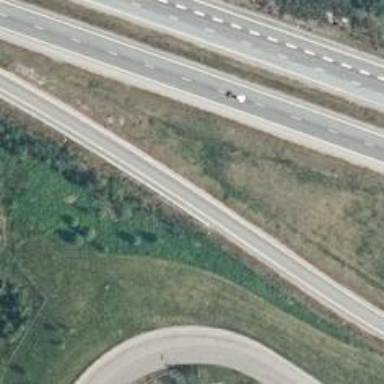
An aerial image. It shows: Asphalt motorway link.